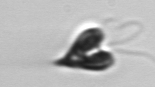
Label: Pyramimonas_longicauda